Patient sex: F
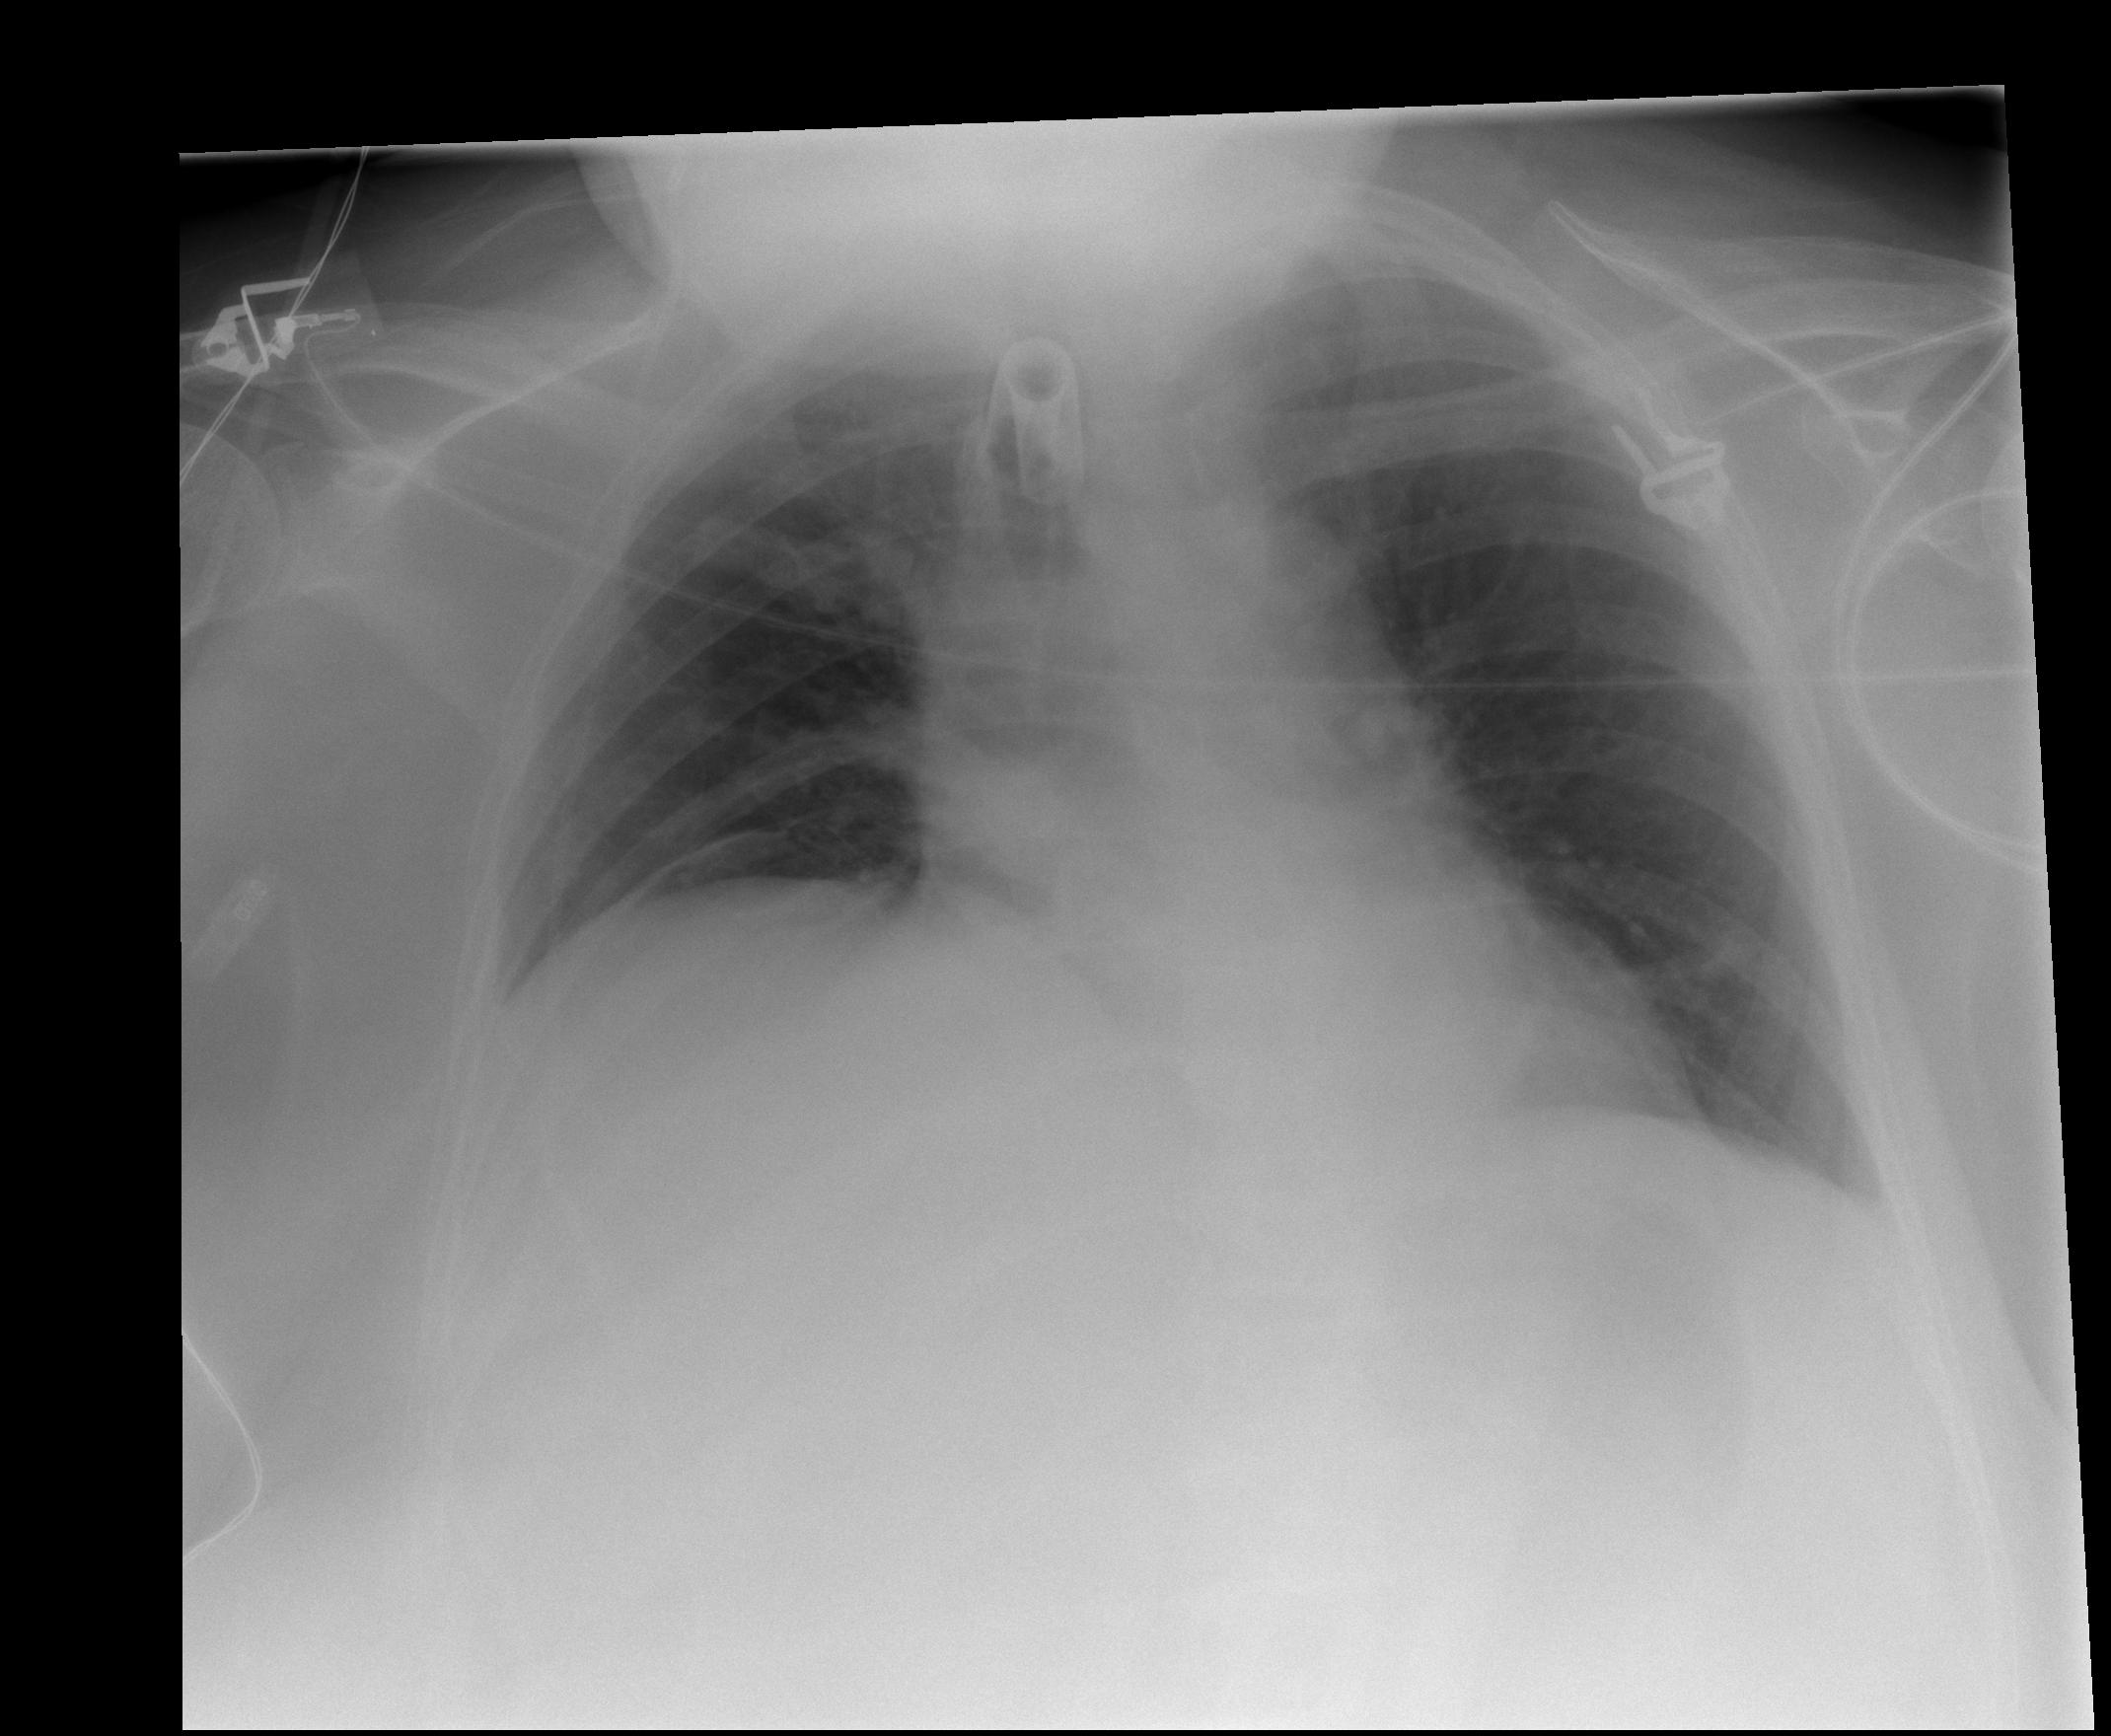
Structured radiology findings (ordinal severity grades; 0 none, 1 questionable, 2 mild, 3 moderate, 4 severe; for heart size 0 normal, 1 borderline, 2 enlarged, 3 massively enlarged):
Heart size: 1
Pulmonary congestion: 0
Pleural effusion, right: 0
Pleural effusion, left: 1
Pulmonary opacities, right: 0
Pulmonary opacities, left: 0
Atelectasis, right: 1
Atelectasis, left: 1